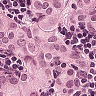
Metastatic tissue present: yes